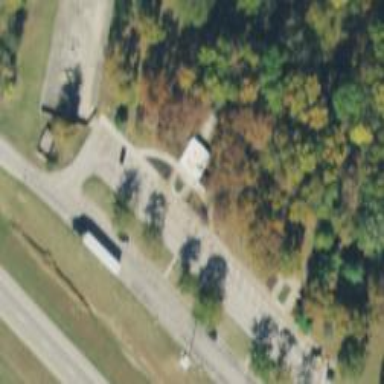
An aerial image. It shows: Rest area along the road.